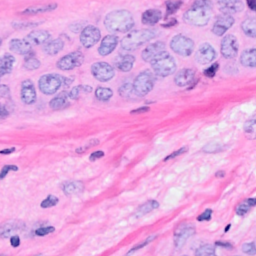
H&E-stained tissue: Breast